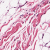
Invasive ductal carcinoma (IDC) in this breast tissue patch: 0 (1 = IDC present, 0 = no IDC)